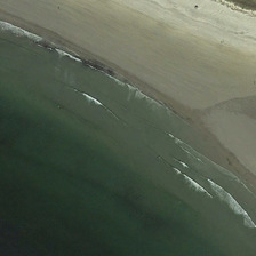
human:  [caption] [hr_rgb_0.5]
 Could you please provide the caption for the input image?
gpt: The sea is calm and several lines of short waves can be seen on the sea surface.

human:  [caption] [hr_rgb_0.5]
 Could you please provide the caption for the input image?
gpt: The sea is calm, and you can see several short waves in the sea.

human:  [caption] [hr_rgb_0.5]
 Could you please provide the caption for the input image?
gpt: the fanshaped sea next to the brown beach .

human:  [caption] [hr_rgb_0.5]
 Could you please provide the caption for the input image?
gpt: the beach is decorated with stripes on it .

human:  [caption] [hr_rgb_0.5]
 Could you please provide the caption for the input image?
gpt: several small white waves are between green ocean and yellow beach .